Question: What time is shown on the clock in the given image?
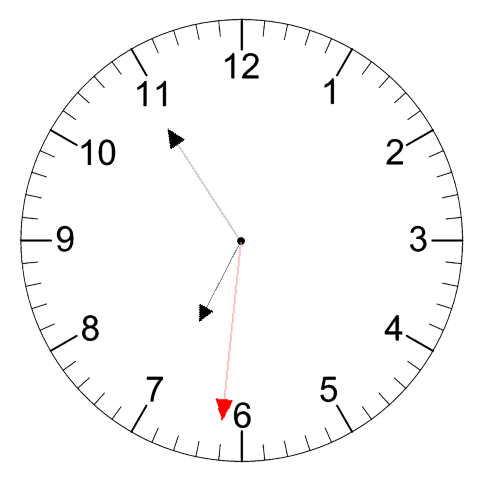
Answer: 06:54:31